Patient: sex M, age 61
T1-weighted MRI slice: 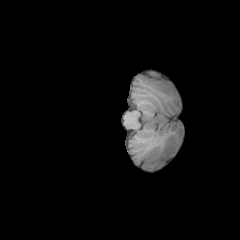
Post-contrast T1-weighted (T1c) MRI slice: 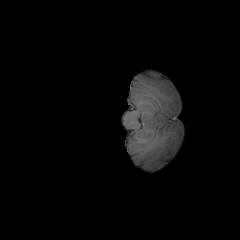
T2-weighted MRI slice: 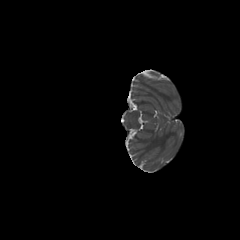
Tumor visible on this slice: no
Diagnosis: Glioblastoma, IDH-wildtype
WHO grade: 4